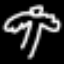
Label: angel